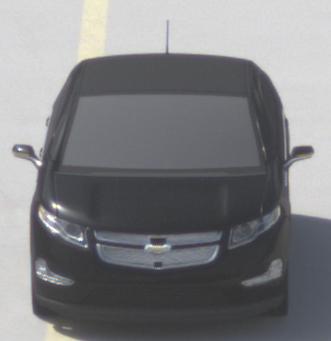
Make: Chevrolet
Model: Volt
Detailed model: Volt
Model produced from: 2011/11
Model produced until: 2014/08
Doors: 5
Color: black
Road condition: dry road
Daytime: midday
Contrast: high contrast